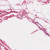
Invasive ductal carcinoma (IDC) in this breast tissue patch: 0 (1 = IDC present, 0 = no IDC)